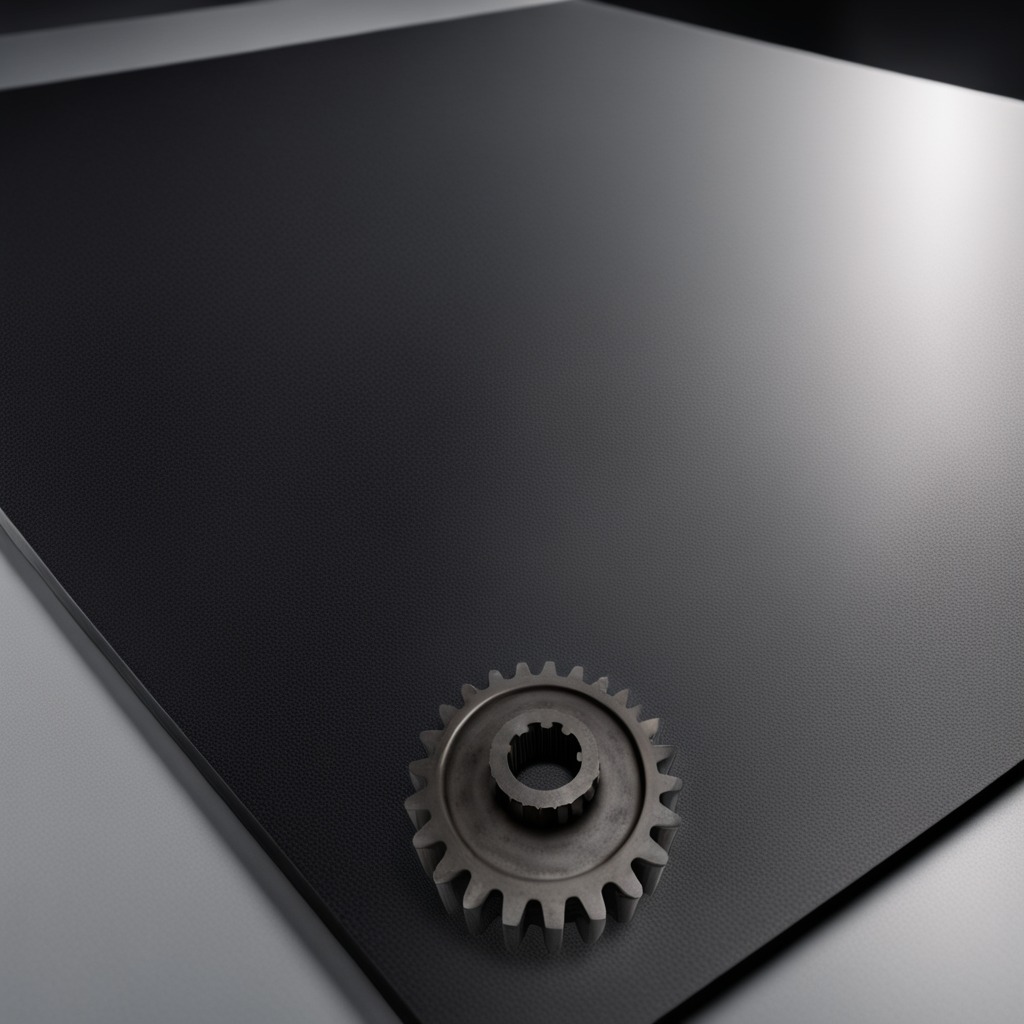
A steel gear with teeth is lying on the granite tabletop.